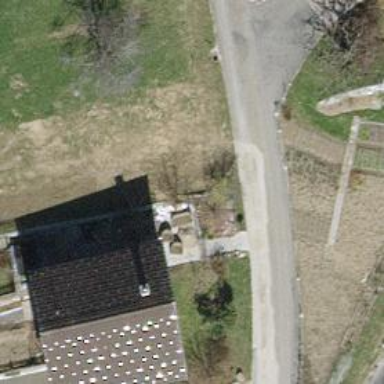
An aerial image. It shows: Driveway.